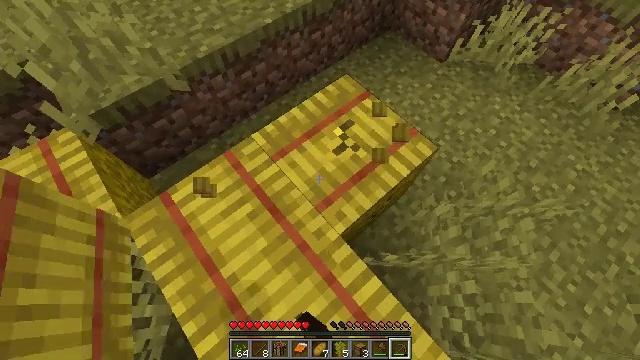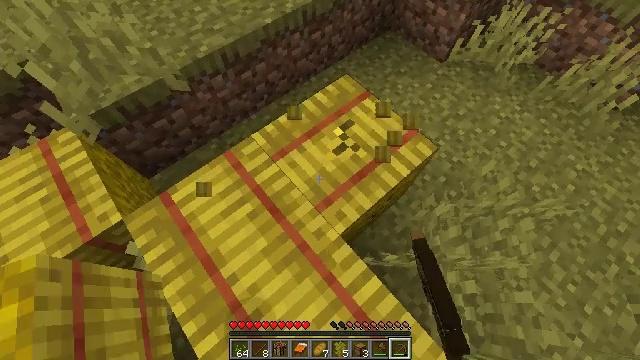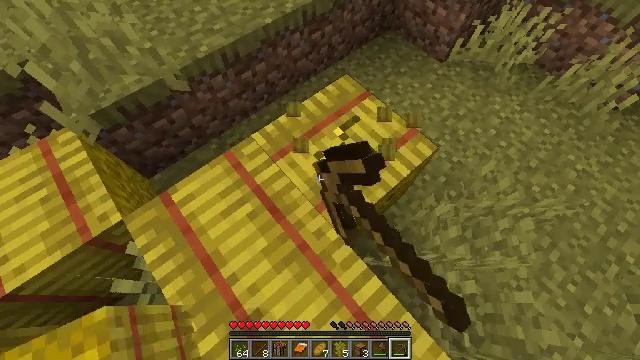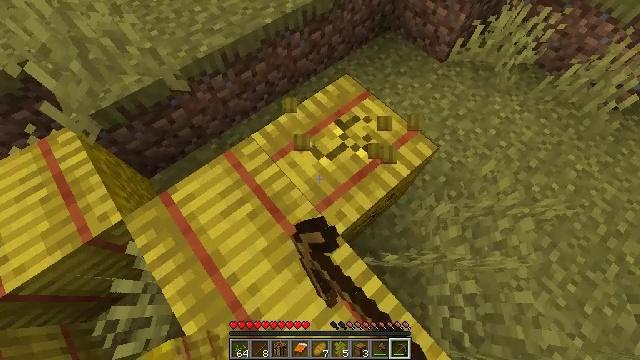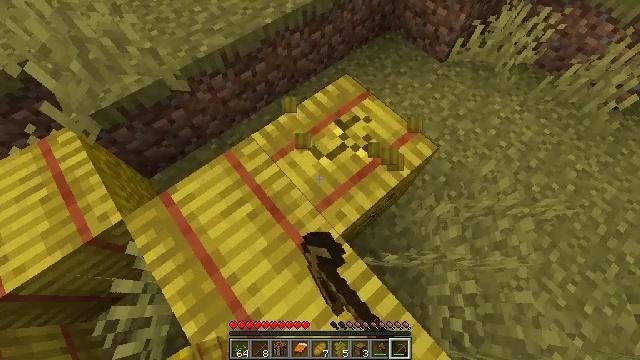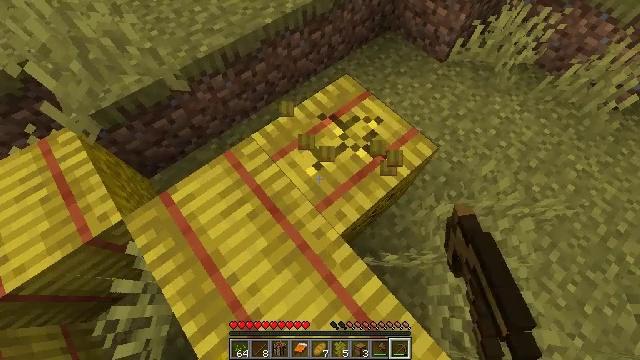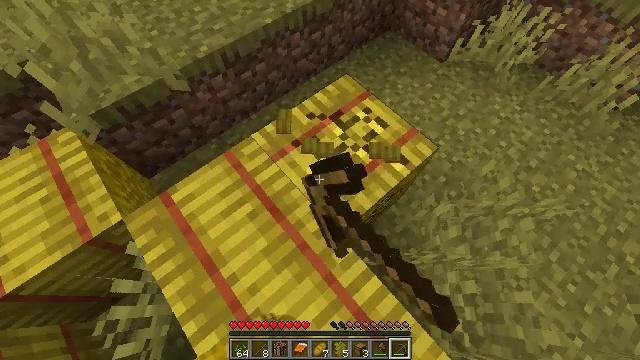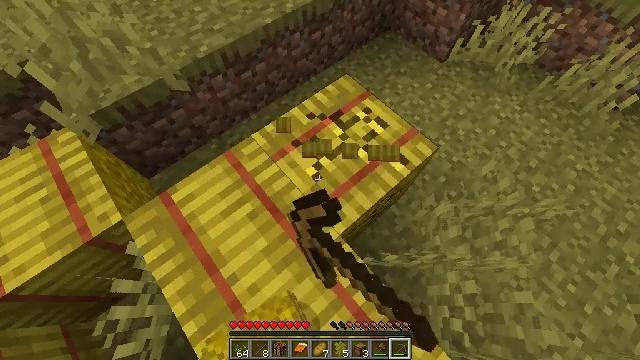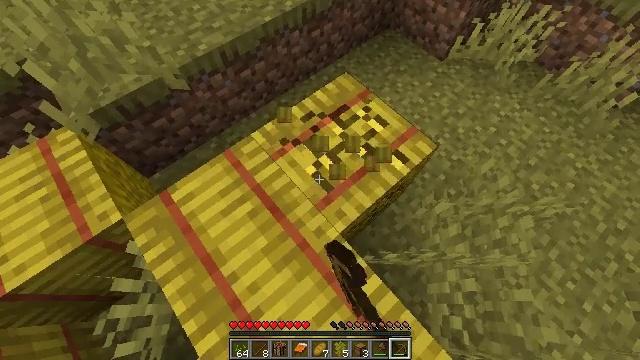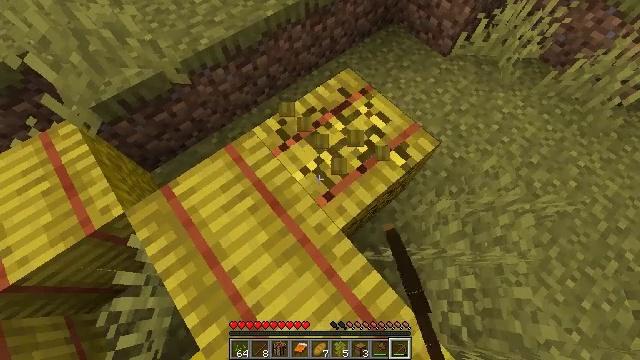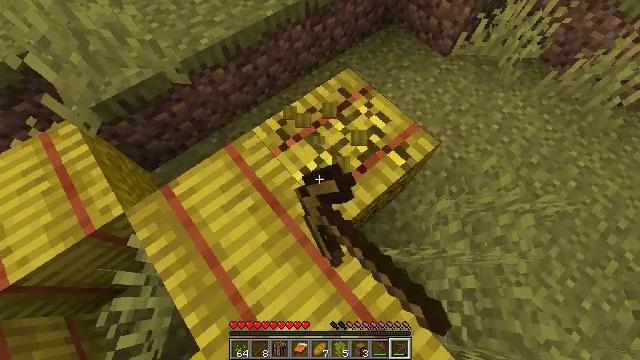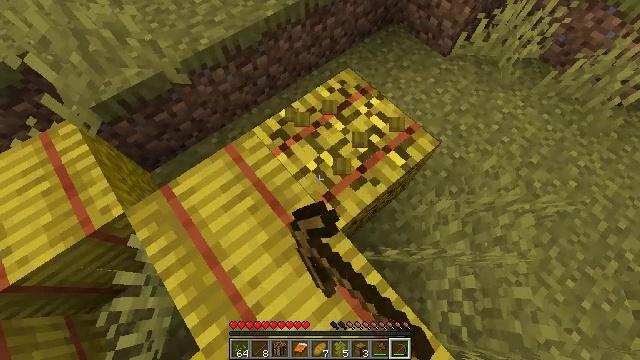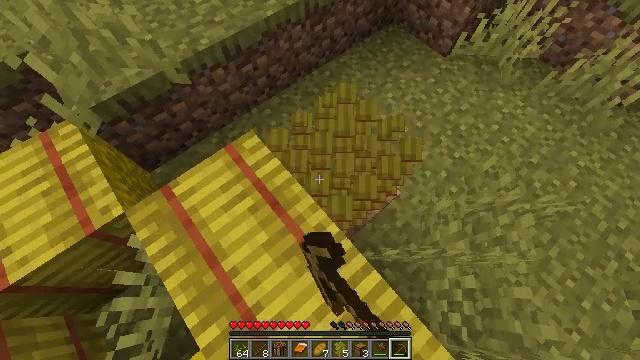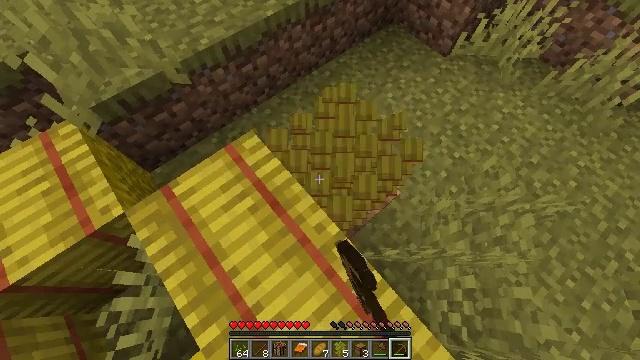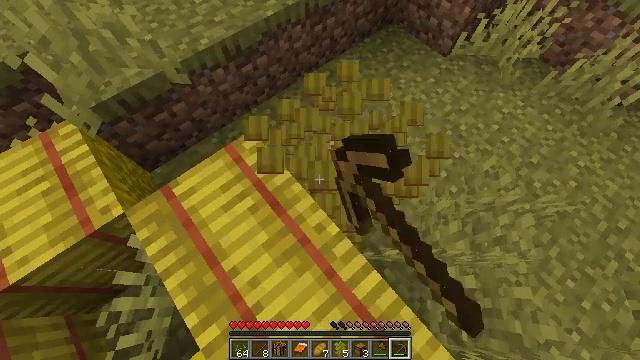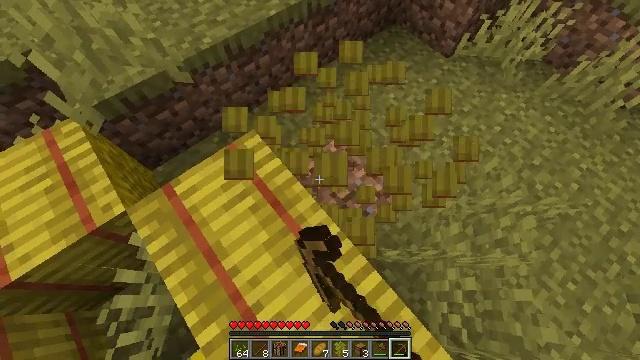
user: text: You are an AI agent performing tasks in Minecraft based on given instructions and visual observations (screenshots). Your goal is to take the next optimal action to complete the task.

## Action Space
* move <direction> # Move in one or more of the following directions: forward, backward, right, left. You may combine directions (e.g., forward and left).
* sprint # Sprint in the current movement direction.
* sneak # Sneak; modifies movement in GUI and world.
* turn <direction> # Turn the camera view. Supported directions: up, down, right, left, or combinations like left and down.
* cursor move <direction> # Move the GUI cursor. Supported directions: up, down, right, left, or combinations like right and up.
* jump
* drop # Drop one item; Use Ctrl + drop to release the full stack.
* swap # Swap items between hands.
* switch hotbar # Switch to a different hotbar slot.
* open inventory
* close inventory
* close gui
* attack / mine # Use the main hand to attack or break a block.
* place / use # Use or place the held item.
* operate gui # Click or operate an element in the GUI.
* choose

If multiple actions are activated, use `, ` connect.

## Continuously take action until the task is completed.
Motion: motion action
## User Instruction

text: Gather hay blocks from the farm.
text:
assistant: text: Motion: attack / mine
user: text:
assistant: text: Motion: attack / mine
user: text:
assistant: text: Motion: attack / mine
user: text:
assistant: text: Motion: attack / mine
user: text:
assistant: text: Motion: attack / mine
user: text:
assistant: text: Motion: attack / mine
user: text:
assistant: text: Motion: attack / mine
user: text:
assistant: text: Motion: attack / mine
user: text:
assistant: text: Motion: attack / mine
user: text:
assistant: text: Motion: attack / mine
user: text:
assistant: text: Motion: attack / mine
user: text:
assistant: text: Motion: attack / mine
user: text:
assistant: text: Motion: attack / mine
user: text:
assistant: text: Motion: attack / mine
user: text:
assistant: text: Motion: attack / mine
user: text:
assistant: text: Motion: turn left, attack / mine
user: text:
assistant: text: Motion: turn left and up, attack / mine
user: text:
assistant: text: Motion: turn left and up, attack / mine
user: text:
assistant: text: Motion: turn left, attack / mine
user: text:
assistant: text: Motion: turn left and down, attack / mine
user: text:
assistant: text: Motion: attack / mine
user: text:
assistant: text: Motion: attack / mine
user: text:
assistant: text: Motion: attack / mine
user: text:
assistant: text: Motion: attack / mine
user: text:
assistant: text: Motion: attack / mine
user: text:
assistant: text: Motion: attack / mine
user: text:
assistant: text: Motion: attack / mine
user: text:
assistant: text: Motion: attack / mine
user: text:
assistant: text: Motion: attack / mine
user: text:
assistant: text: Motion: attack / mine